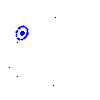
Particle: electron